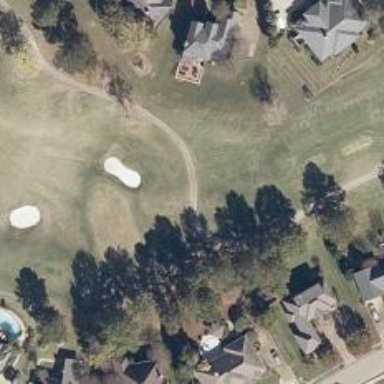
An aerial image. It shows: Pathway for golf carts.